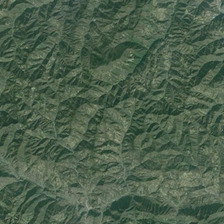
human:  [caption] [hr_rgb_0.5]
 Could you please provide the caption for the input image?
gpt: the mountain of yellow and green has a texture of vein .

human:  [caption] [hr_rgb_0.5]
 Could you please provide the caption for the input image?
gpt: the mountain of yellow and green has a texture of vein .

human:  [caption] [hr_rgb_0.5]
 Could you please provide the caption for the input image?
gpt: mountains with long and narrow ridges traverse in this range .

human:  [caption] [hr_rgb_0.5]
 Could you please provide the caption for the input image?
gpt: the mountain of yellow and green has a texture of vein .

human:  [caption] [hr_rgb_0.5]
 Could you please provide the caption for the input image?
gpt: it is a piece of irregular green mountains .